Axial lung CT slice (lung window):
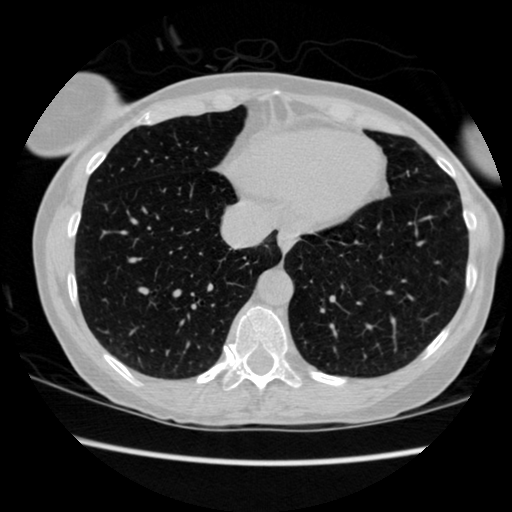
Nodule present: no